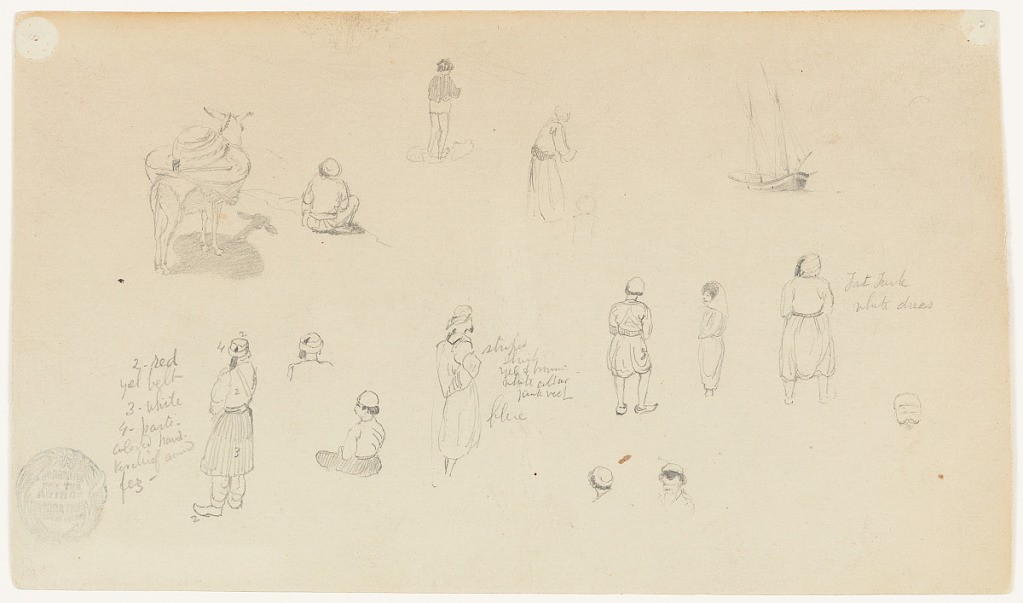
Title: Figure Sketches with a Donkey and Sailboat, Beirut, Lebanon
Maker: Frederic Edwin Church, American, 1826–1900
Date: January–March 1868
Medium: Graphite on beige wove paper; verso: graphite
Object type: Drawing
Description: Mixed sketches from Beirut, Lebanon, showing thirteen partial and complete figures, a donkey, and a sailboat. Lined up along the lower portion are five complete figures mostly viewed from behind with a seated figure and three isolated heads. Many are dressed in traditional Turkish attire, including fezzes, şalvar (Turkish trousers), and shoes with pointed toes. At upper center, an individual bathing and another wearing a draped robe are also included. At upper left, a laden donkey is viewed obliquely from the rear while a figure sits beside it at right. At upper right, a sailboat is viewed obliquely from the front.

Verso: Sketches of fisherman hunting with fire at night near the coast of Beirut, Lebanon. At upper left, the fishermen's rowboat is shown in its entirety, as it carries three figures who hover a lighted torch over the water's surface to attract fish. At upper center, the boat is shown obliquely from the front, while just the boat's pointed bow is loosely sketched below it. At center right, the torch is sketched separately with embers and smoke carried off to the right. At center left, a small sketch of a sleeping dog is visible just above a light sketch of a woman's face.